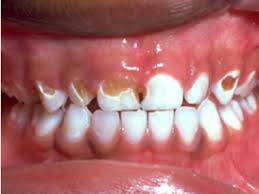
Condition: Caries